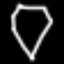
Label: diamond